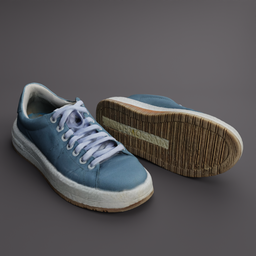
Label: people